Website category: camera
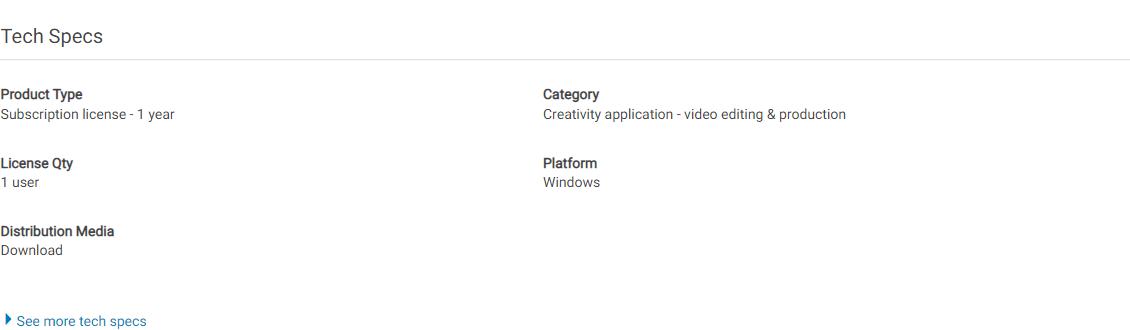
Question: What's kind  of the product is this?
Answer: Subscription license - 1 year

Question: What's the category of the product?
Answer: Subscription license - 1 year

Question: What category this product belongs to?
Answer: Subscription license - 1 year

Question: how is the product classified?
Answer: Subscription license - 1 year

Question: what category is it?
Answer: Subscription license - 1 year

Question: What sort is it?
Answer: Subscription license - 1 year

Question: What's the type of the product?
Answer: Subscription license - 1 year